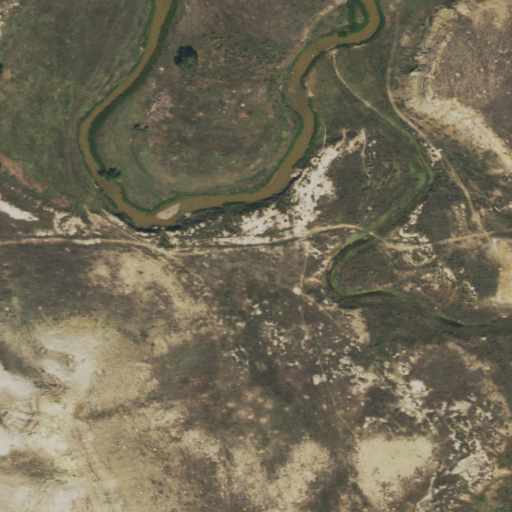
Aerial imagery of valley in Wyoming named Timber Draw containing shrub and grassland